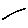
Label: line